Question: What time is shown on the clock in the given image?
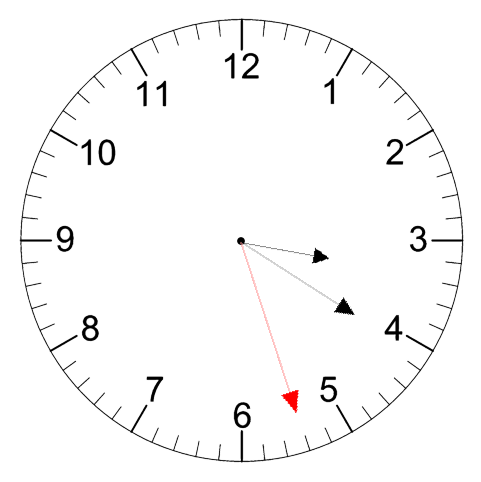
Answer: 03:20:27